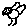
Label: bird